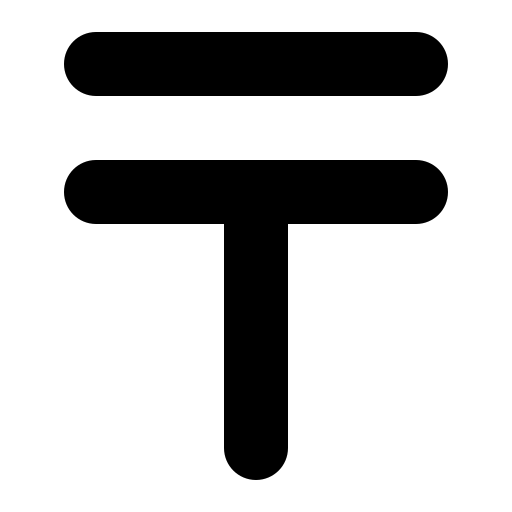
Tags: icon, FontAwesome, fa-icon, solid, tenge, sign